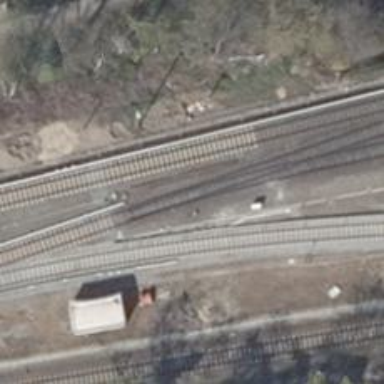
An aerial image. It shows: Electrified light rail railway.